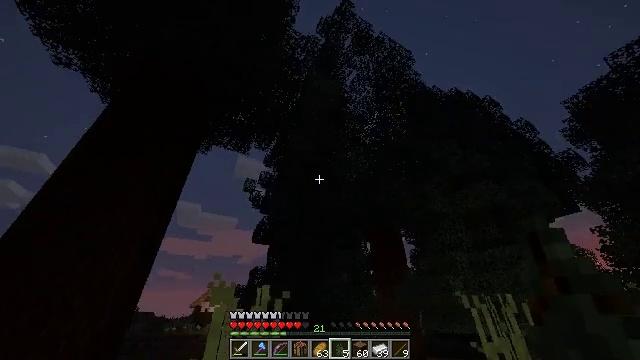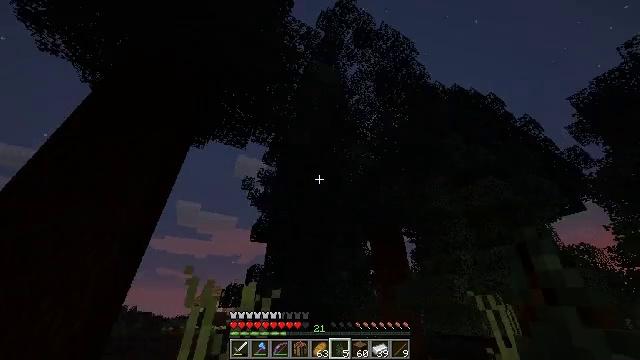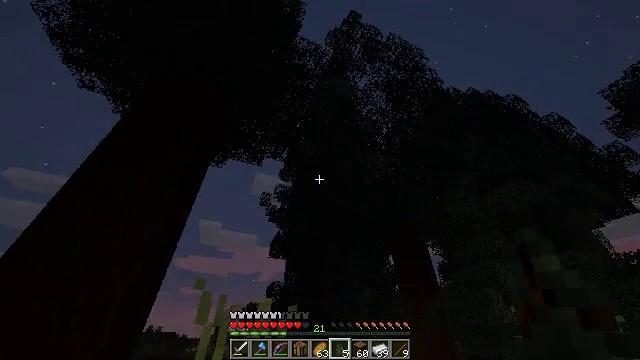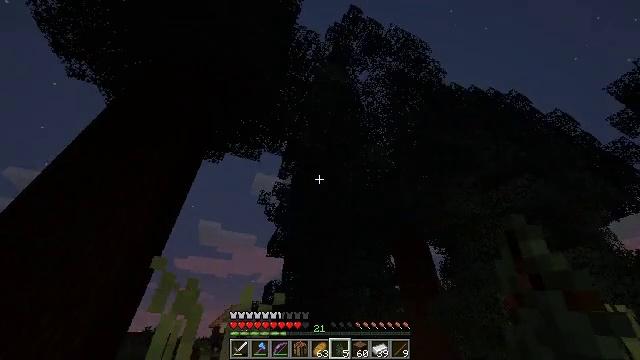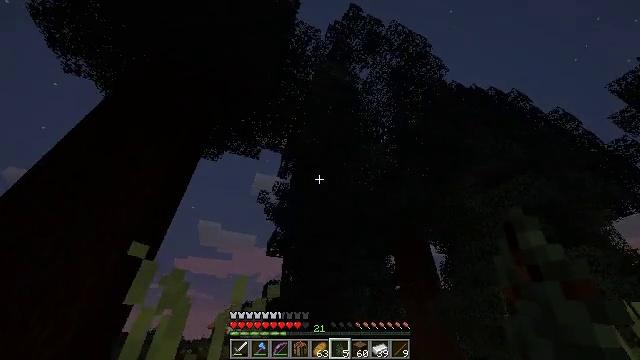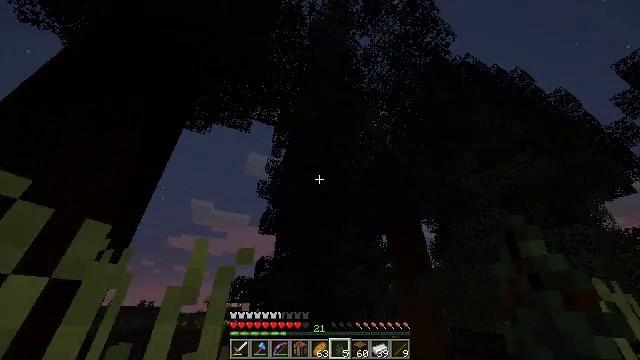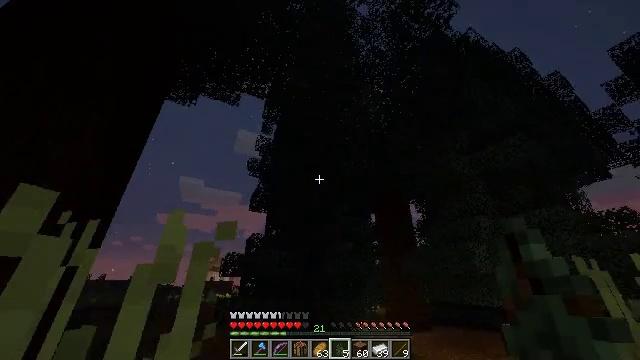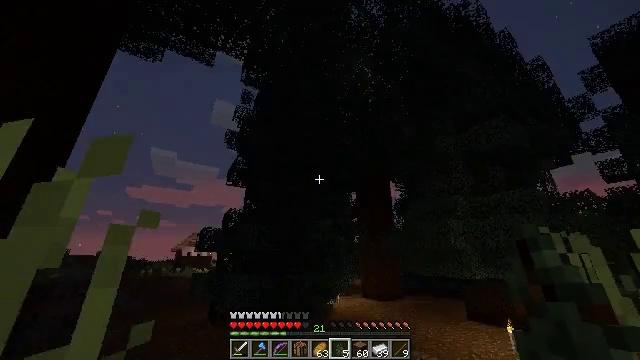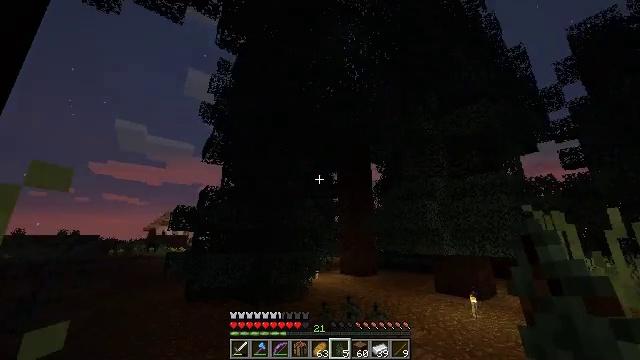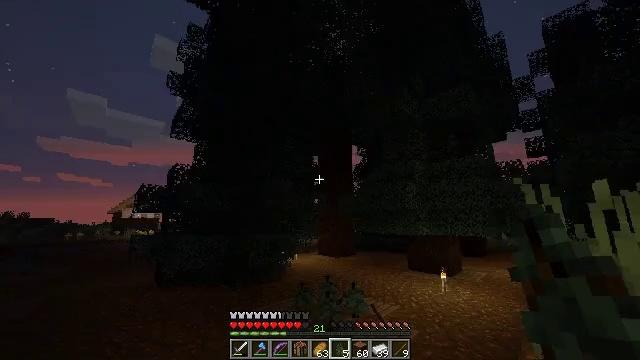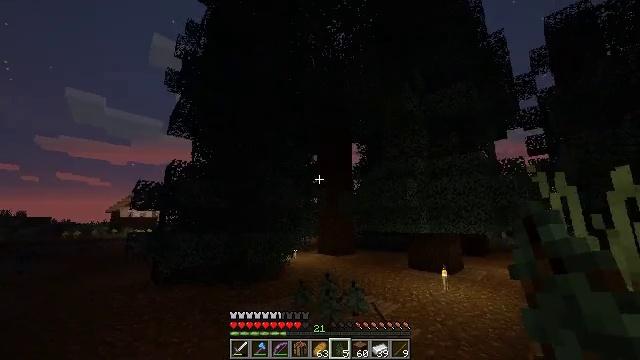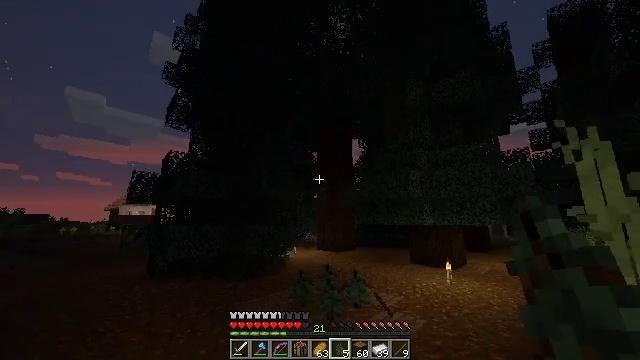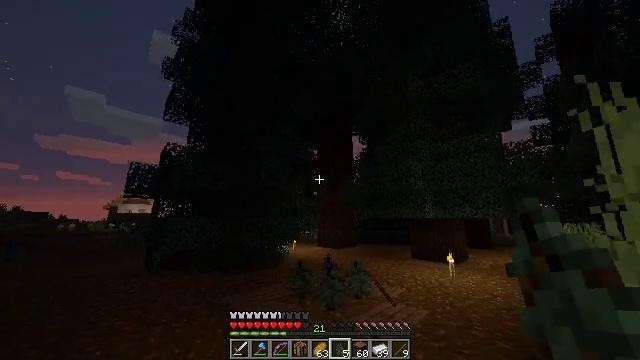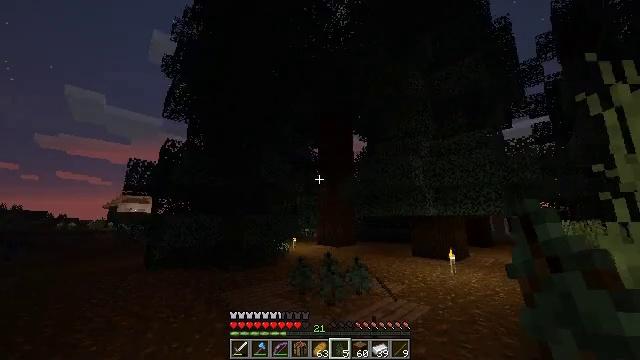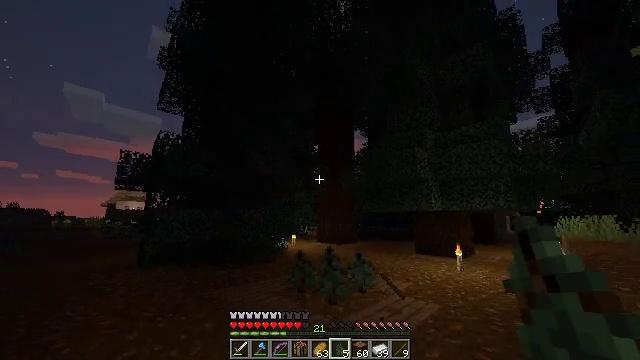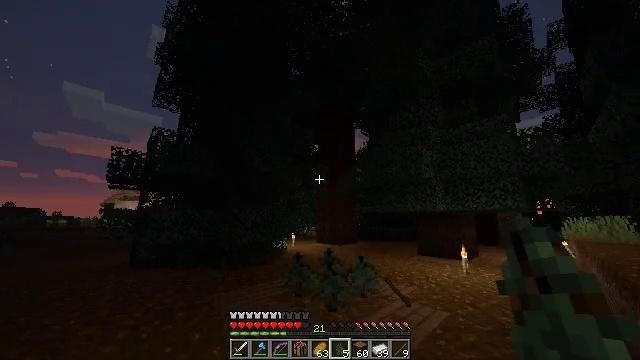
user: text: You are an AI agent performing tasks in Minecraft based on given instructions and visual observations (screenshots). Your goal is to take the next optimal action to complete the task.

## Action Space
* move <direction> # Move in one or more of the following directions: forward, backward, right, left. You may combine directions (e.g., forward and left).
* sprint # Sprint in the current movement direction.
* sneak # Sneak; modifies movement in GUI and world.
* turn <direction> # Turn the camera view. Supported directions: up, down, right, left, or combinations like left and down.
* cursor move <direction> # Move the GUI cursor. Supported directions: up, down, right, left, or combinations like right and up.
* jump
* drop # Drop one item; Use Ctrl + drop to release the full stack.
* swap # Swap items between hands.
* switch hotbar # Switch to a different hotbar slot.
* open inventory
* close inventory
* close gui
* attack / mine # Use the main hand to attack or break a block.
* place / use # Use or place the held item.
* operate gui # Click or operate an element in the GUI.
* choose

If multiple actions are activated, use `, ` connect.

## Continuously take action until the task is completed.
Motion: motion action
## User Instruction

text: Collect spruce leaves for landscaping.
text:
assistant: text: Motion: move forward
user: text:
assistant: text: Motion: move forward, turn left and up
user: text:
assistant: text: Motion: move forward
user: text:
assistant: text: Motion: move forward
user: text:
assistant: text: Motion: move forward, turn right and down
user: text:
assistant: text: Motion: move forward, turn right and down
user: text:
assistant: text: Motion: move forward, turn right and down
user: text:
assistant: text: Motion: move forward, turn right and down
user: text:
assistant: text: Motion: move forward, turn right and down
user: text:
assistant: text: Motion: move forward
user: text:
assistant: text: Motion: move forward
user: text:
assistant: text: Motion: move forward
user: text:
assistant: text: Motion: move forward
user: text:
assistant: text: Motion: move forward
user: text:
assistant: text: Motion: move forward
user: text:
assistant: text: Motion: move forward, switch to hotbar 2
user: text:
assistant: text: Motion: move forward, switch to hotbar 2
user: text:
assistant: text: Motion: move forward
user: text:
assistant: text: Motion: move forward
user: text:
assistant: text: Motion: move forward
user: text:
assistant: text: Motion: move forward
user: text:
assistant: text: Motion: move forward
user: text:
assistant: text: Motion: move forward
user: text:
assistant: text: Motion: move forward, turn left
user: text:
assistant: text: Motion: move forward, turn left and down
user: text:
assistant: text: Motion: move forward, turn left and up
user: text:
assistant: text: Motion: move forward, turn left and up
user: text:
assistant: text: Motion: move forward
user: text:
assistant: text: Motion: move forward, turn left and down
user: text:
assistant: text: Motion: move forward